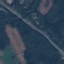
Land use / land cover: Highway